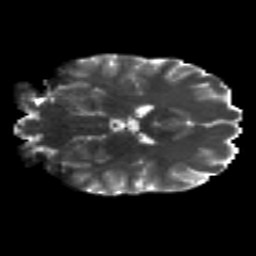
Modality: T2w
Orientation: coronal
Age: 19
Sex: female
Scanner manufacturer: siemens
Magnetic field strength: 3 T
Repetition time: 8.8 s
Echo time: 0.085 s